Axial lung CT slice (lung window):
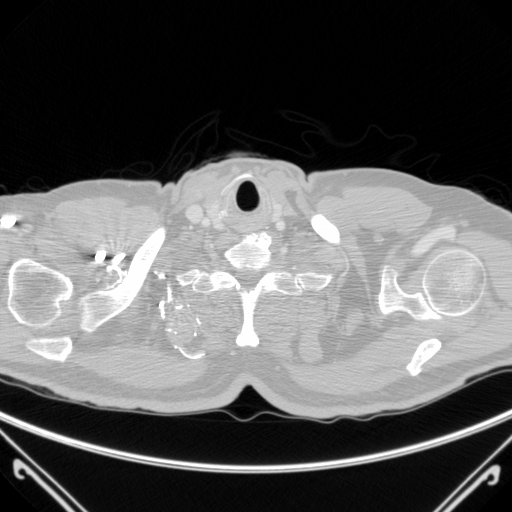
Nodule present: no